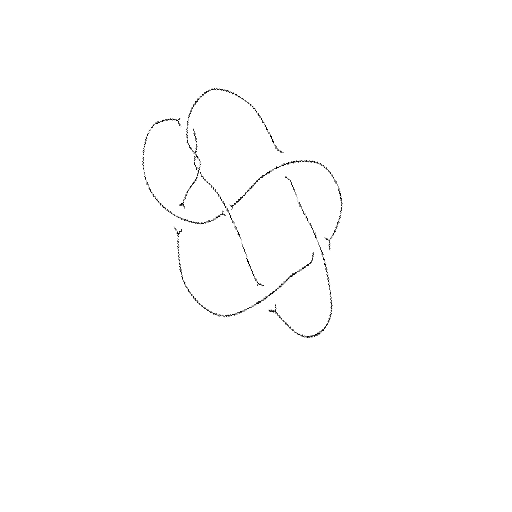
Crossing number: 8